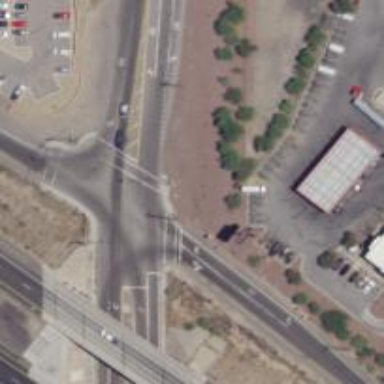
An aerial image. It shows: Marked road crossing.